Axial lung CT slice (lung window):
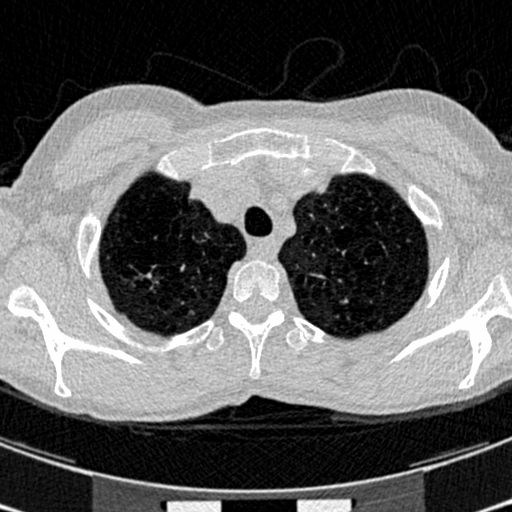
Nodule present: no